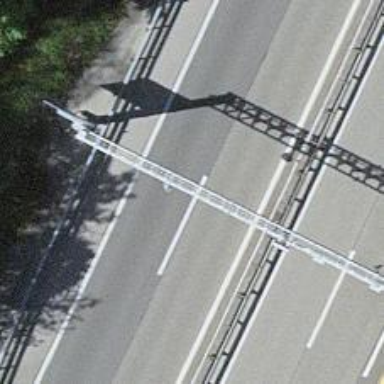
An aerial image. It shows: Gantry structure.